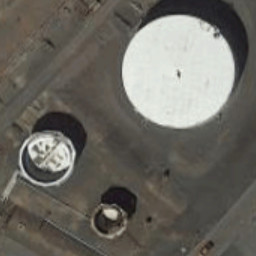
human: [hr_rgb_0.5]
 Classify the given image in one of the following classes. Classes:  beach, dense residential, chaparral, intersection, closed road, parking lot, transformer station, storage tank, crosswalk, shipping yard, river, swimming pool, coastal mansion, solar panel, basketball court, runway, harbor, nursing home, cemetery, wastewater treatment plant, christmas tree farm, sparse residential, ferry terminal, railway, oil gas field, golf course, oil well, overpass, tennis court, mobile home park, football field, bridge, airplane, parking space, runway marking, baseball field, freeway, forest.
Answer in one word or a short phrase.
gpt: storage tank